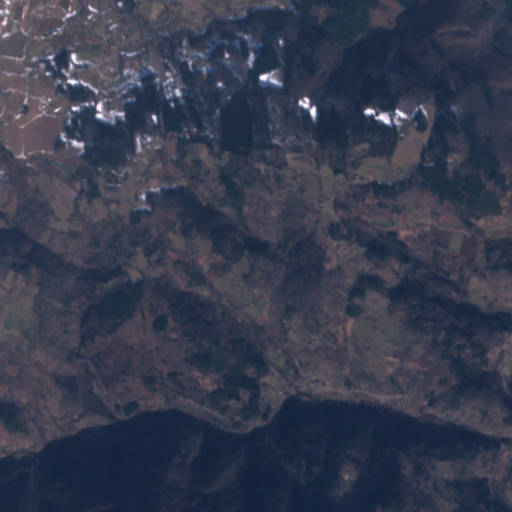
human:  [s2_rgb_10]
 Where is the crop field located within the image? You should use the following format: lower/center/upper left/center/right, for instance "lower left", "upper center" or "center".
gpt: The crop field is located in the lower left of the image.
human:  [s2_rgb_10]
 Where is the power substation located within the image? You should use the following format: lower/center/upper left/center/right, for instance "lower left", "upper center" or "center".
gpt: The power substation is located in the lower center of the image.
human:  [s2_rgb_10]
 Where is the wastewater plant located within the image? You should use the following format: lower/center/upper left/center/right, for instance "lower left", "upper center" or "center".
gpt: The wastewater plant is located in the lower right of the image.
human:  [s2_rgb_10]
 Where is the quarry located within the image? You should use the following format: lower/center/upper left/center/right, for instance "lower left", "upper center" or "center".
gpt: There is no quarry in the image.